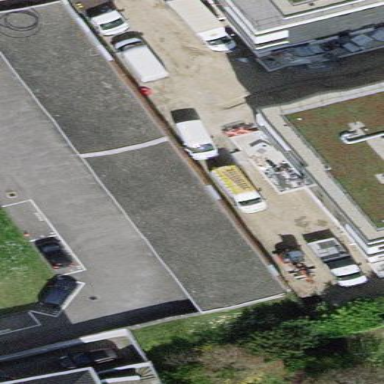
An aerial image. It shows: Garages with flat roofs.